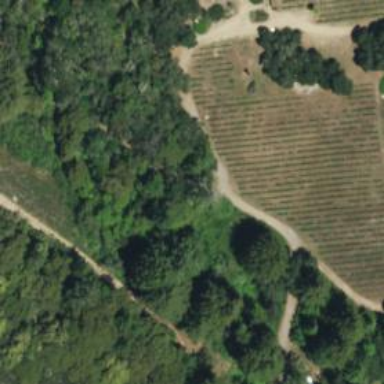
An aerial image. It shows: Vineyard with grape crops.